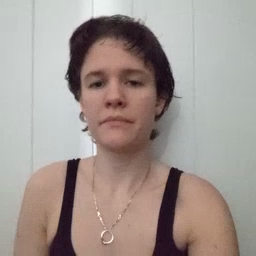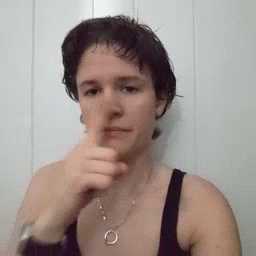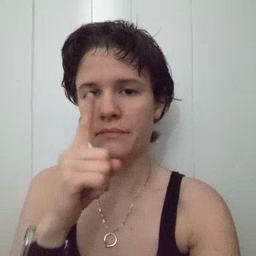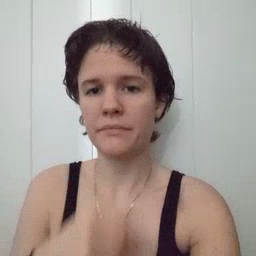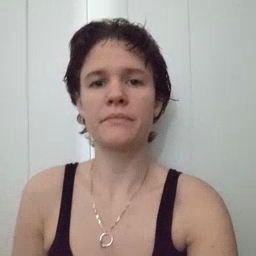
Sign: mouse